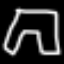
Label: pants